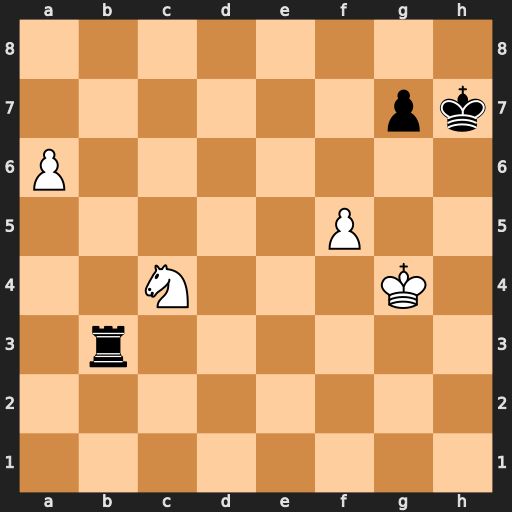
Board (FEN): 8/6pk/P7/5P2/2N3K1/1r6/8/8
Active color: w
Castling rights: -
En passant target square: -
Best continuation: a7 Rb4 a8=Q